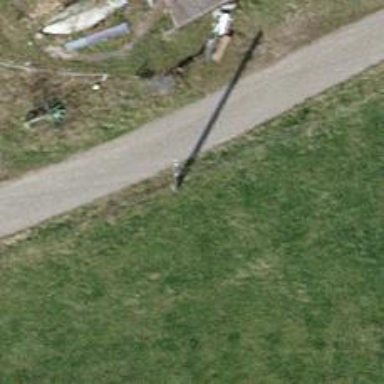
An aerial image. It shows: Power pole.